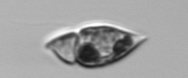
Label: Amphidinium